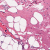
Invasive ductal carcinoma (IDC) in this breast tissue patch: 0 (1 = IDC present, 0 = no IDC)